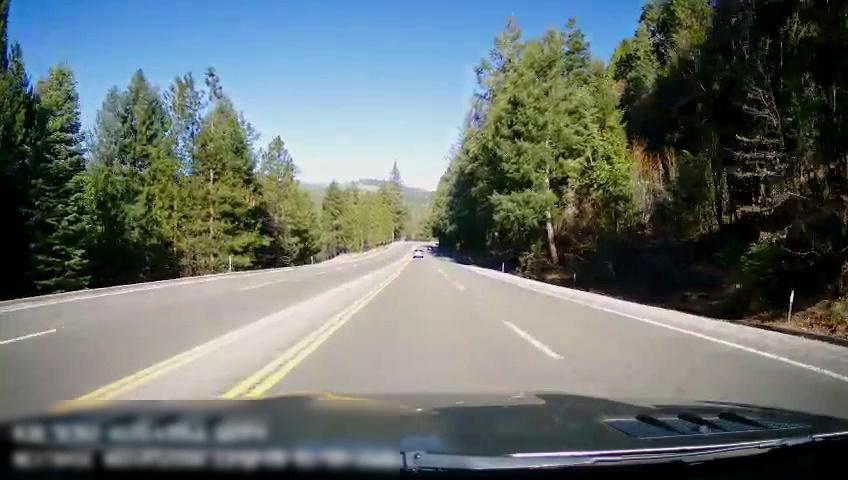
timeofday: Day
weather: Sunny
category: Drivable Space
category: Vehicles | SUV
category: Lanes | Current Lane
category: Lanes | Alternate Lane
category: Lanes | Current Lane
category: Lanes | Alternate Lane
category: Lanes | Opposite Lane
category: Lanes | Opposite Lane
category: Lanes | Opposite Lane
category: Lanes | Opposite Lane